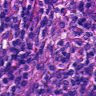
Metastatic tissue present: no